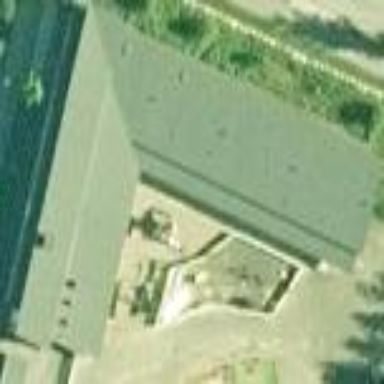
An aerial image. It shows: Flat roof kindergarten building.